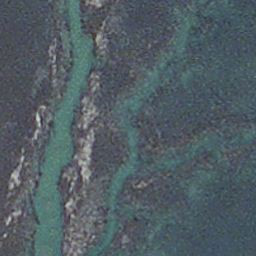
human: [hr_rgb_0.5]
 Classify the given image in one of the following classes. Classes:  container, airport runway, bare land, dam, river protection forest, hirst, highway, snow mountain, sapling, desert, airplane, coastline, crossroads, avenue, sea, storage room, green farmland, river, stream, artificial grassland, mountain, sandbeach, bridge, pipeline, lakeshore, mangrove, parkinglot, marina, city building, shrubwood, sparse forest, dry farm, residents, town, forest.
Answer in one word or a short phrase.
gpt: stream